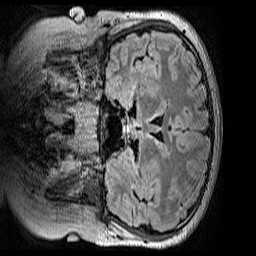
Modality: FLAIR
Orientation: coronal
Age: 10
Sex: male
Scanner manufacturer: siemens
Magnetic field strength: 3 T
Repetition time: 5 s
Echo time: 0.388 s